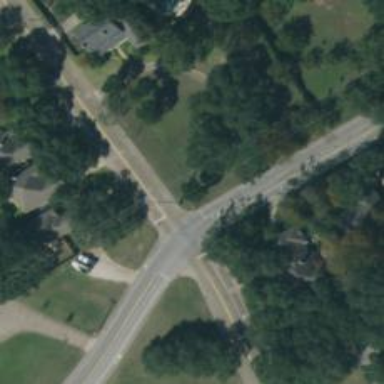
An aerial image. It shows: Road with stop sign.